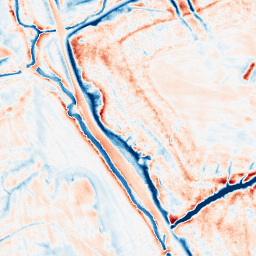
Category: edge_preserving
Decomposition family: anisotropic_diffusion
Decomposition parameters: iterations: 50
kappa: 30
gamma: 0.2
Upsampling method: cubic_catmull_rom
Upsampling parameters: scale: 4
Upsampling scale: 4